Aerial crown-view tile of a tropical tree (Barro Colorado Island, Panama), acquired 20240716:
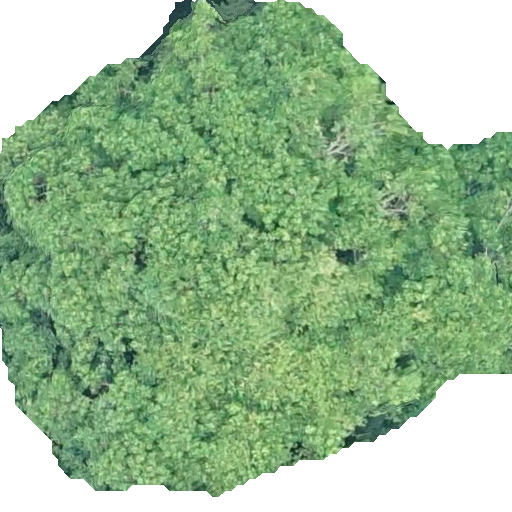
Species: Hura crepitans
GBIF accepted scientific name: Hura crepitans
Crown area: 319.617 m²